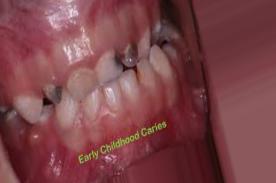
Condition: Caries